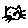
Label: cat